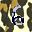
Label: 6